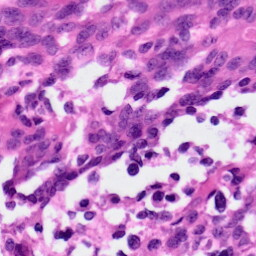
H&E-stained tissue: Ovarian